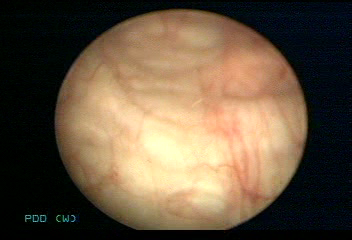
Modality: WLC
Class: Normal mucosa
Bladder cancer association: No